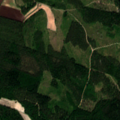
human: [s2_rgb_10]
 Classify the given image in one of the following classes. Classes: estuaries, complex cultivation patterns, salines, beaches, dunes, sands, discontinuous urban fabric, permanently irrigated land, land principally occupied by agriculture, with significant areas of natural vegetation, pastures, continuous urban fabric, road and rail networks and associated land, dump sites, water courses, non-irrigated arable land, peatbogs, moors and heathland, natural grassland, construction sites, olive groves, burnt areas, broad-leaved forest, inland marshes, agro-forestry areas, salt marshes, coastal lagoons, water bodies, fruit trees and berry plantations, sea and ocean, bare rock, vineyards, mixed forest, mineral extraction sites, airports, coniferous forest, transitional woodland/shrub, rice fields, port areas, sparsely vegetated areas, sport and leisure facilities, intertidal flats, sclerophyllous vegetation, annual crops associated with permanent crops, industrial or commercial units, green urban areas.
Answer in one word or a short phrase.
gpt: land principally occupied by agriculture, with significant areas of natural vegetation, coniferous forest, mixed forest, water bodies